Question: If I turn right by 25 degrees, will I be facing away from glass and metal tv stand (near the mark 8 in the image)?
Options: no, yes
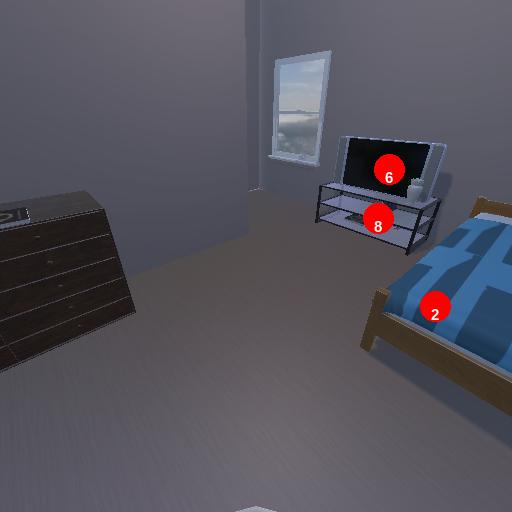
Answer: no